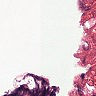
Metastatic tissue present: no